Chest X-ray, PA view. Patient: 7 years old, sex M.
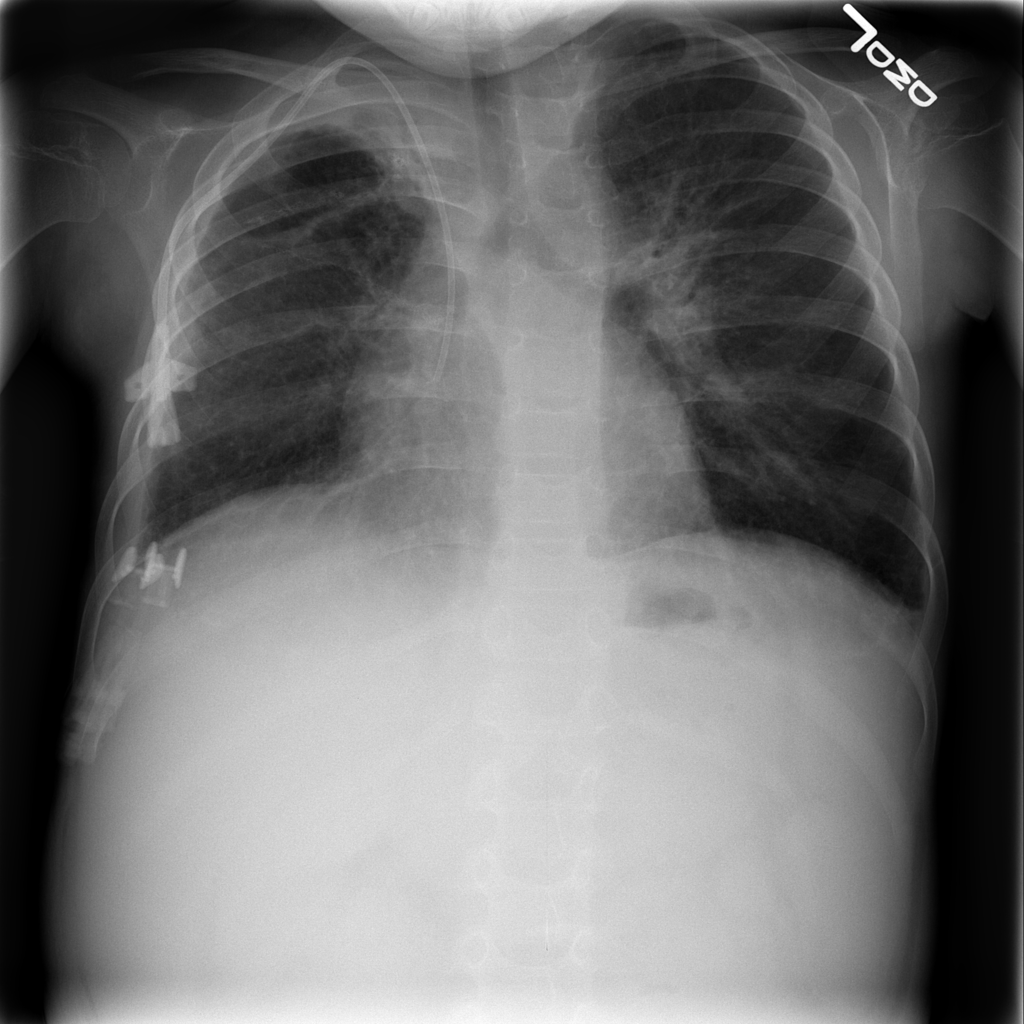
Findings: No Finding